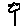
Label: flower